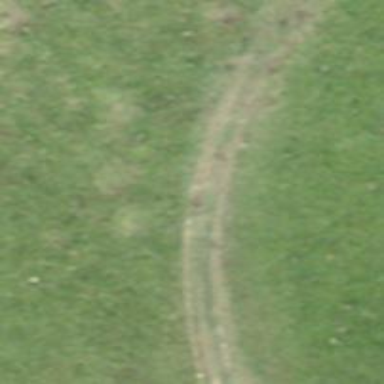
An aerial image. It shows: Track with grade 4 track type.